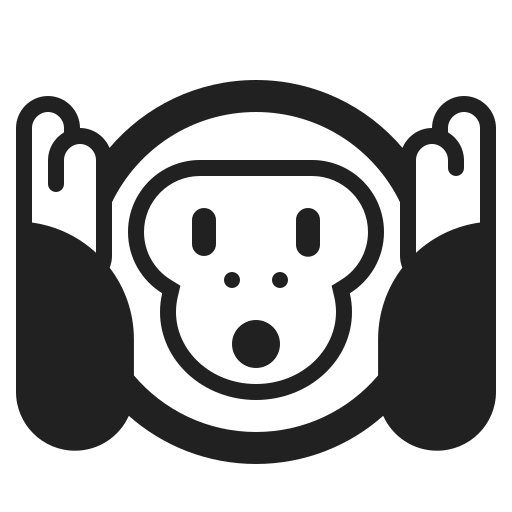
hear no evil monkey high contrast